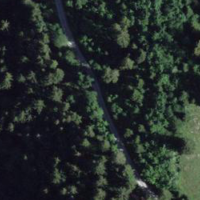
EUNIS habitat code: 43
Species observed at this site:
Phyteuma orbiculare